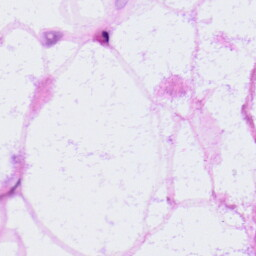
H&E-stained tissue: LymphNode